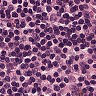
Metastatic tissue present: no